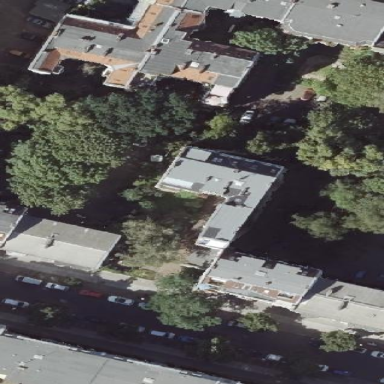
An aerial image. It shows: Unique apartment building with double saltbox roof shape.